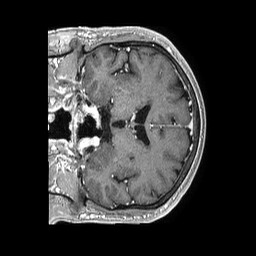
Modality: T1w
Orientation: coronal
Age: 61
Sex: male
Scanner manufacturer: philips
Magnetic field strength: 1.5 T
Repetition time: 0.007621 s
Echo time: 0.003501 s